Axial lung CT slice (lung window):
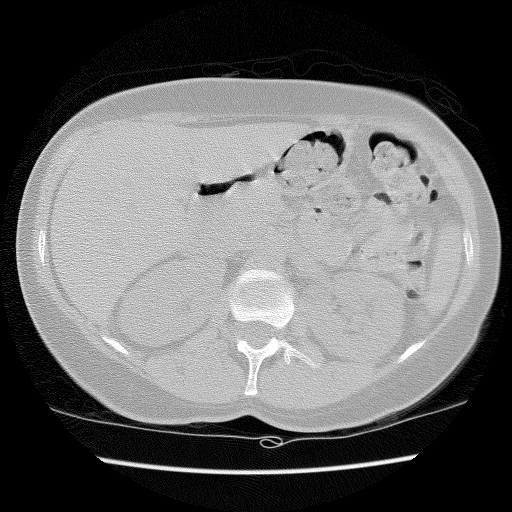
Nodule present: no